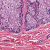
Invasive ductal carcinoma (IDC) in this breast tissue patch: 0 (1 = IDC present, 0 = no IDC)